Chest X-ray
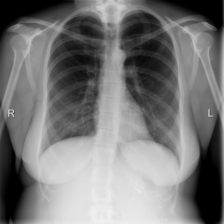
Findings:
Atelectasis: negative
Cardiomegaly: negative
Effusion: negative
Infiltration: negative
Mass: negative
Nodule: negative
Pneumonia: negative
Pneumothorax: negative
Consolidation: negative
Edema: negative
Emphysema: negative
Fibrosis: negative
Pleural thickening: negative
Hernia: negative